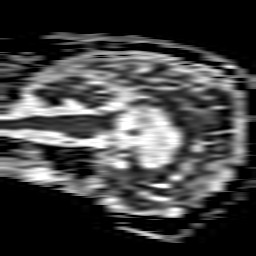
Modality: ADC
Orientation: sagittal
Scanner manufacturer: philips
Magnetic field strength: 1.5 T
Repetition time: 3.368 s
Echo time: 0.09255 s